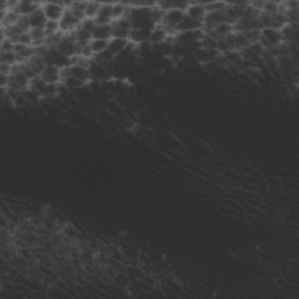
Label: non_frost